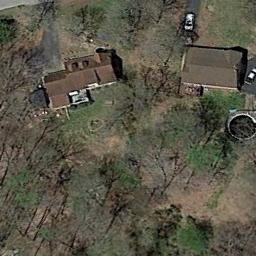
Label: residential